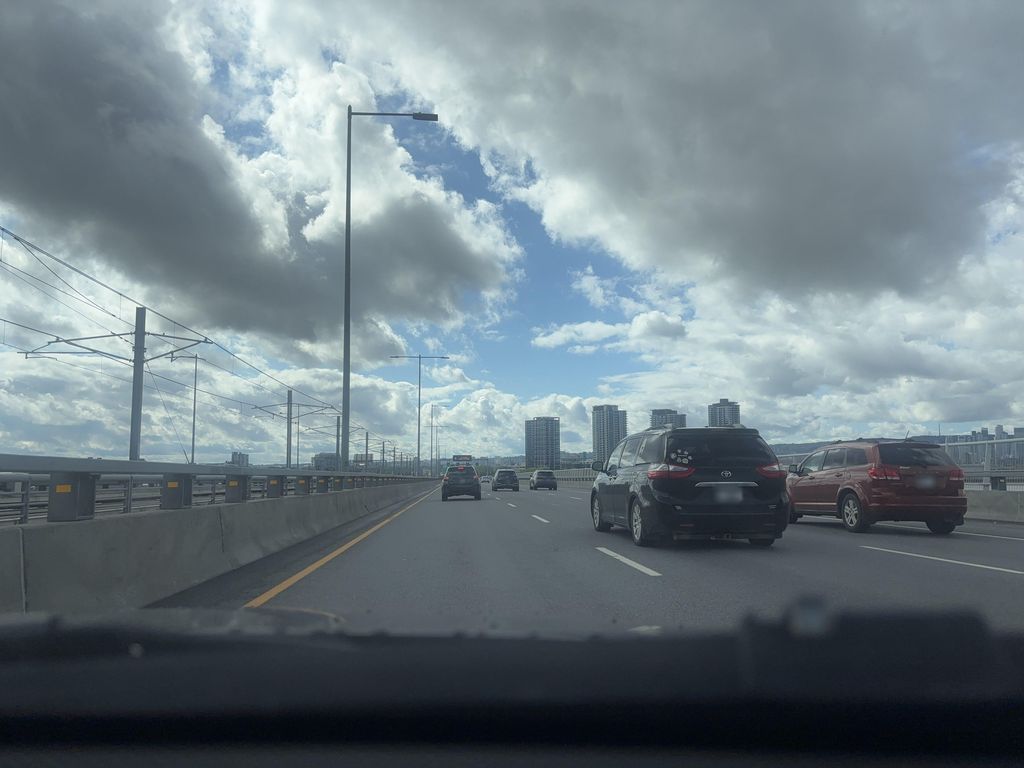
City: montreal